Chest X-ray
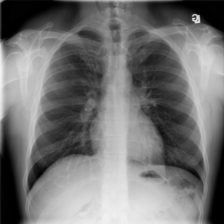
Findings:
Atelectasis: negative
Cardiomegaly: negative
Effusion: negative
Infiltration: negative
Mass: negative
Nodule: negative
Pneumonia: negative
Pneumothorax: negative
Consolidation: negative
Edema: negative
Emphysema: negative
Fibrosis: negative
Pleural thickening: negative
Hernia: negative